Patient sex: M
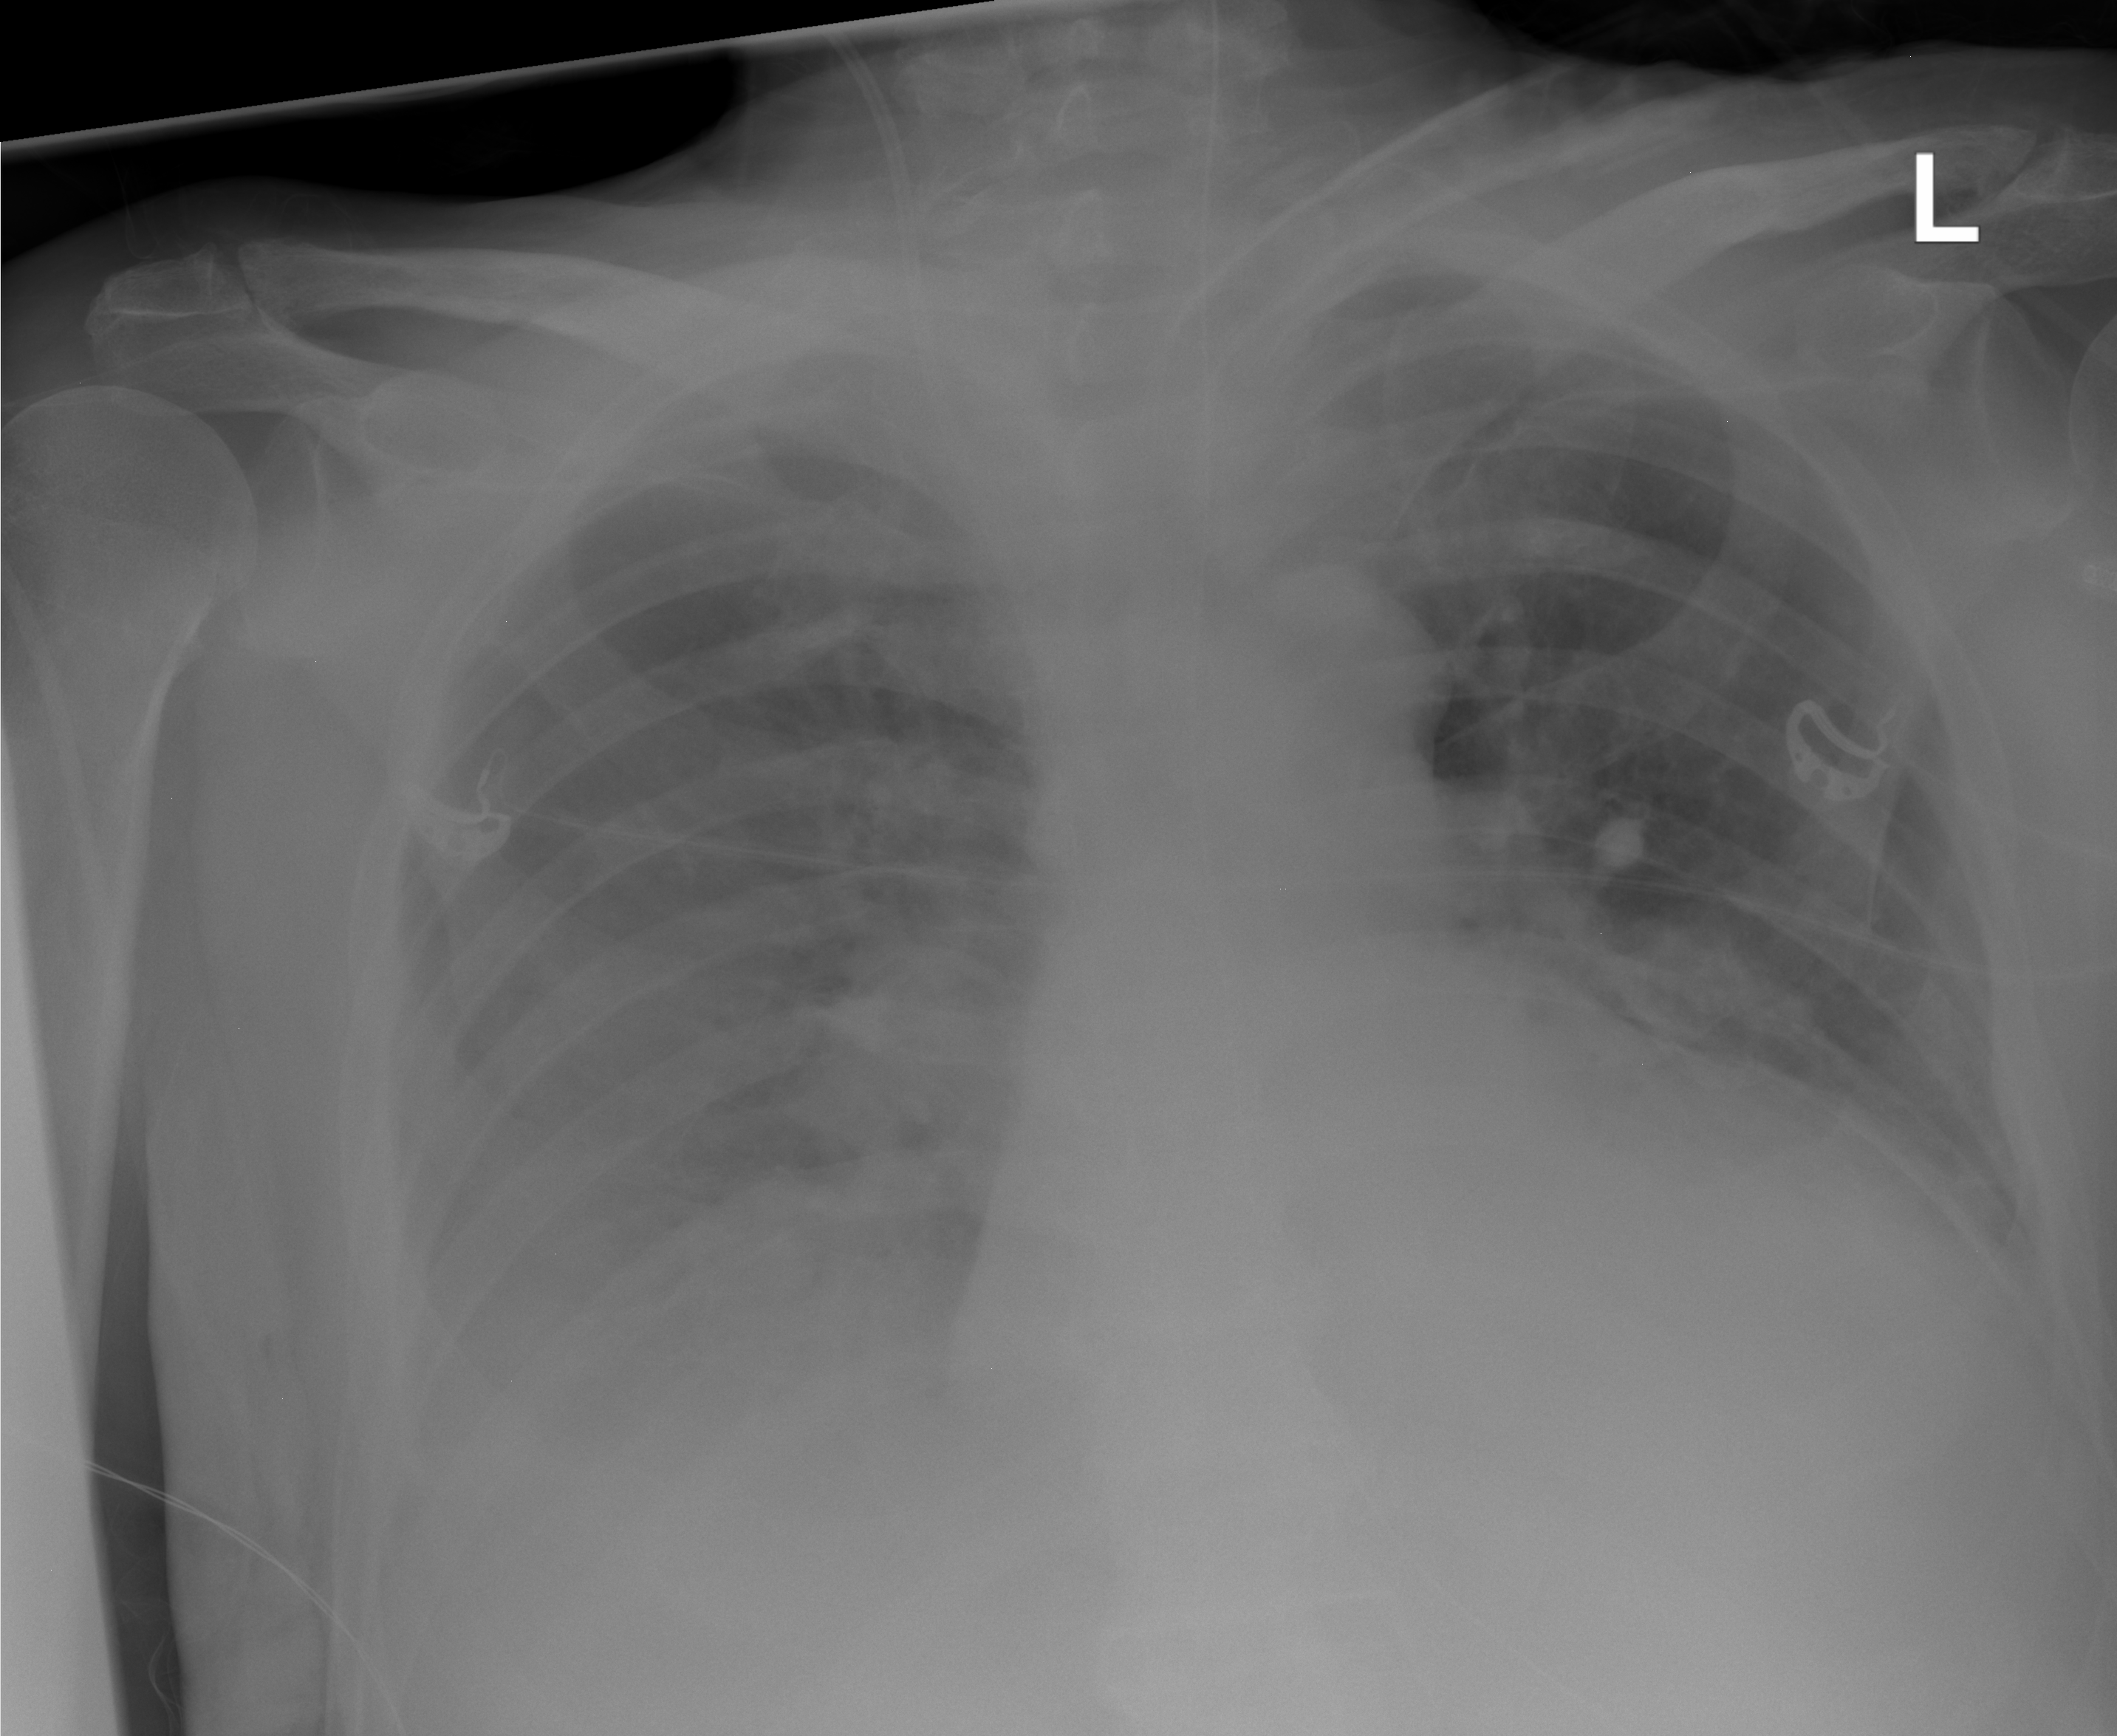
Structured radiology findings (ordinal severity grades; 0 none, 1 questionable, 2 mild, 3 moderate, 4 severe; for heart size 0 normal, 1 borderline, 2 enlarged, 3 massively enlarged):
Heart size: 2
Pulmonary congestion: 2
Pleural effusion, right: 3
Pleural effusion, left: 2
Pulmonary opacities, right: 2
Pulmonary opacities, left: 0
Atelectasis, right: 3
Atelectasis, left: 2